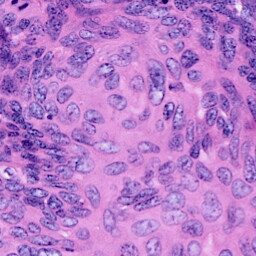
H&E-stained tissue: Cervix